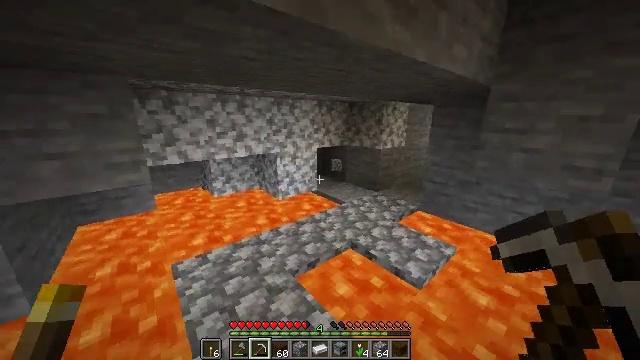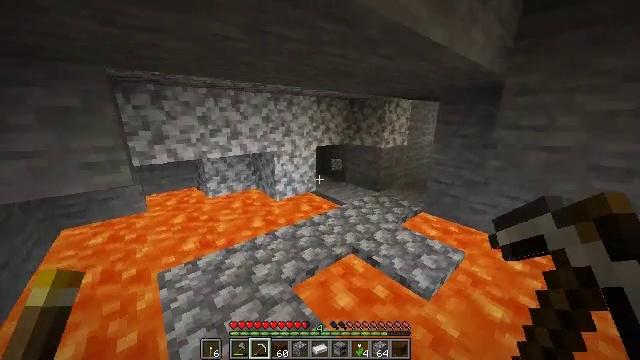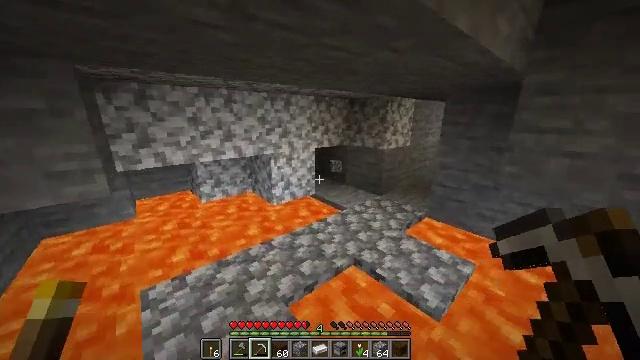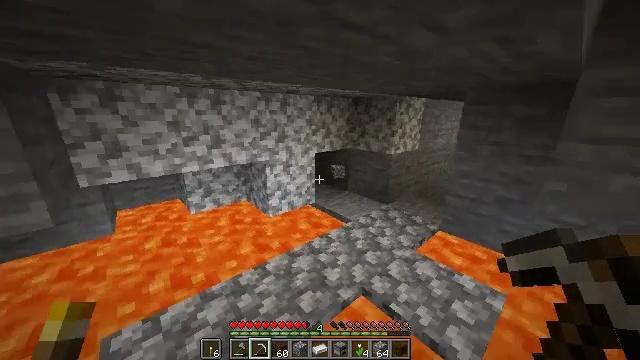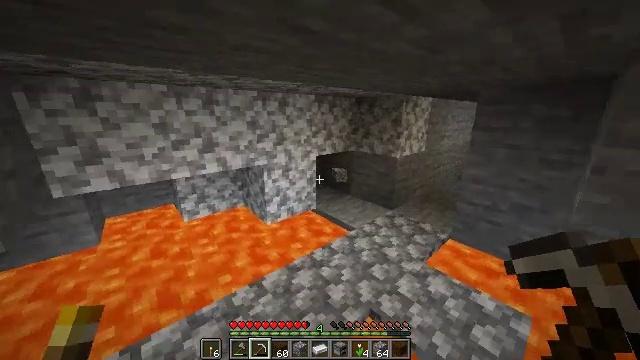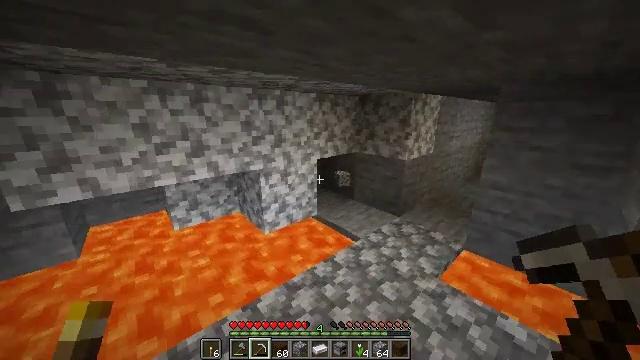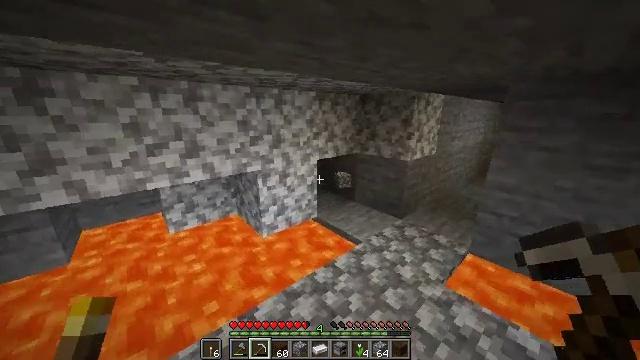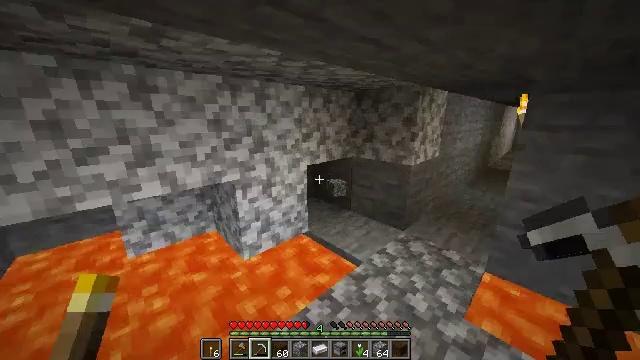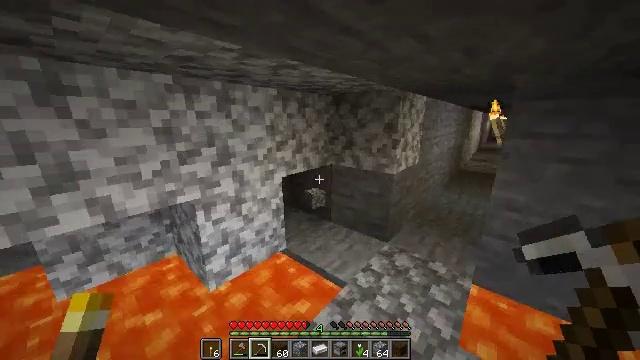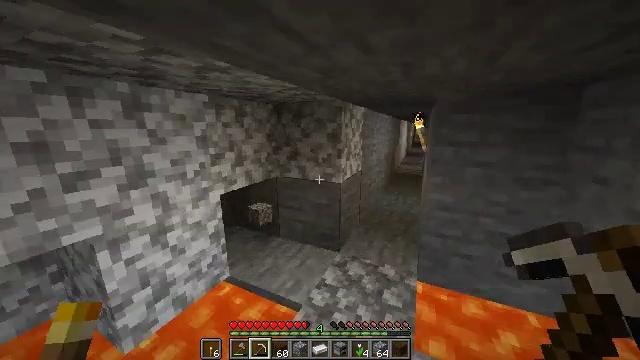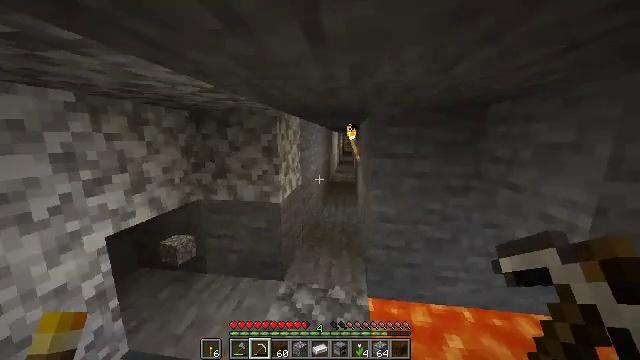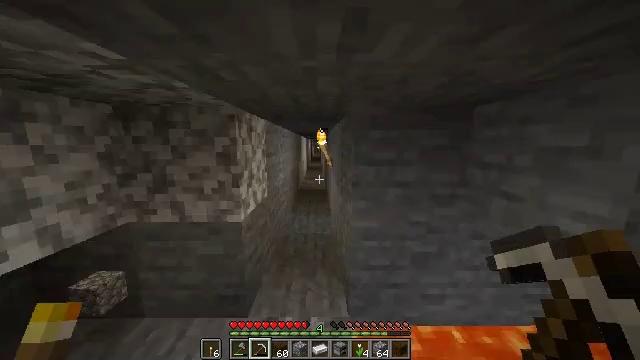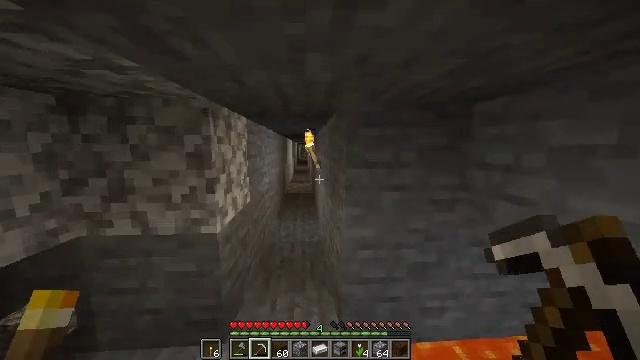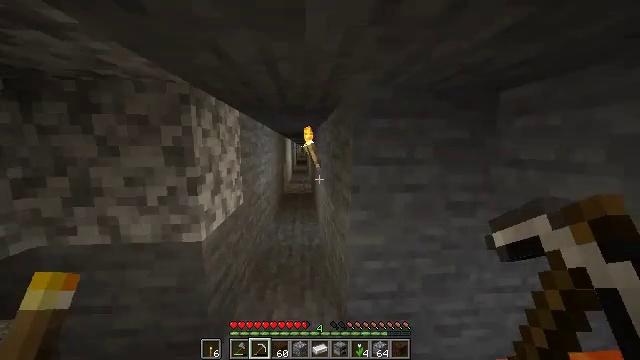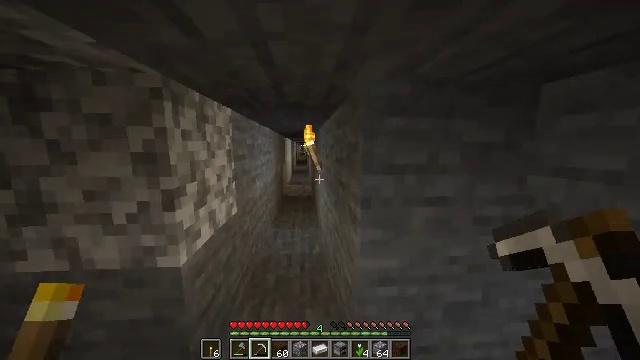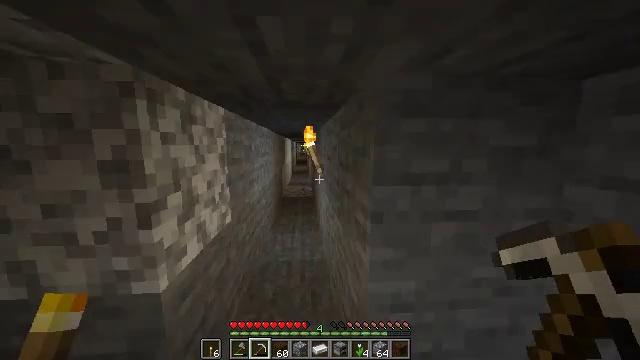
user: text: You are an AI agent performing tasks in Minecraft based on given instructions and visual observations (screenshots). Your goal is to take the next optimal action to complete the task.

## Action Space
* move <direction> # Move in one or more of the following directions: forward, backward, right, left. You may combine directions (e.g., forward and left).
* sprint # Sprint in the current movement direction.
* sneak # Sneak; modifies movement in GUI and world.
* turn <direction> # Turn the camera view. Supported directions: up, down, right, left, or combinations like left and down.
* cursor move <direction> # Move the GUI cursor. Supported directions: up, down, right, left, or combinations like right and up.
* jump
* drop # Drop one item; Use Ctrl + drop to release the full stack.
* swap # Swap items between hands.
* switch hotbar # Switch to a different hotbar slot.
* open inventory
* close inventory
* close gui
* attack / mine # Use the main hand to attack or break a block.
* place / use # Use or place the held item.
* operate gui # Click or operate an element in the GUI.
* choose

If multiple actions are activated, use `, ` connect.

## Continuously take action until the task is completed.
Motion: motion action
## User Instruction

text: Remove the furnace from its place.
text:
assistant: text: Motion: move forward, sprint
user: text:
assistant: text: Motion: move forward, sprint
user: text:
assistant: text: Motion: move forward, sprint
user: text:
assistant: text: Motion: move forward, sprint
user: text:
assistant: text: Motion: move forward, sprint
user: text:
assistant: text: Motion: move forward, sprint
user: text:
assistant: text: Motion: move forward, sprint, turn right
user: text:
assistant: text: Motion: move forward, sprint, turn right
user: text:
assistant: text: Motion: move forward, sprint, turn right and up
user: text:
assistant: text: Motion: move forward, sprint, turn right and up
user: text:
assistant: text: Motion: move forward, sprint, turn right and up
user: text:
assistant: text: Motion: move forward, sprint, turn right
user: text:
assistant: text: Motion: move forward, sprint
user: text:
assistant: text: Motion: move forward, sprint
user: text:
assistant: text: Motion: move forward, sprint
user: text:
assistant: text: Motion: move forward, sprint
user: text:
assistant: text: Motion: move forward, sprint
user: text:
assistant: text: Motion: move forward, sprint
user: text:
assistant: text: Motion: move forward, sprint, turn left and up
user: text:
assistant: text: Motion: move forward, sprint
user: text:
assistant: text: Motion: move forward, sprint
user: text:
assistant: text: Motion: move forward, sprint
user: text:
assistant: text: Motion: move forward, sprint
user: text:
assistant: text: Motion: move forward, sprint
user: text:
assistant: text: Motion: move forward, sprint
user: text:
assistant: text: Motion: move forward, sprint
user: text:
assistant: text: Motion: move forward, sprint
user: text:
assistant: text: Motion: move forward, sprint, jump
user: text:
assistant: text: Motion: move forward, sprint, jump
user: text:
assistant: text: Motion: move forward, sprint, jump